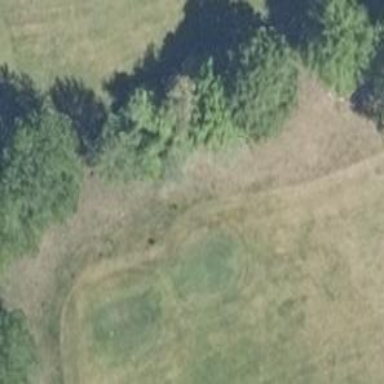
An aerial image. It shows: Golf tee.